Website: apple
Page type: billing-address
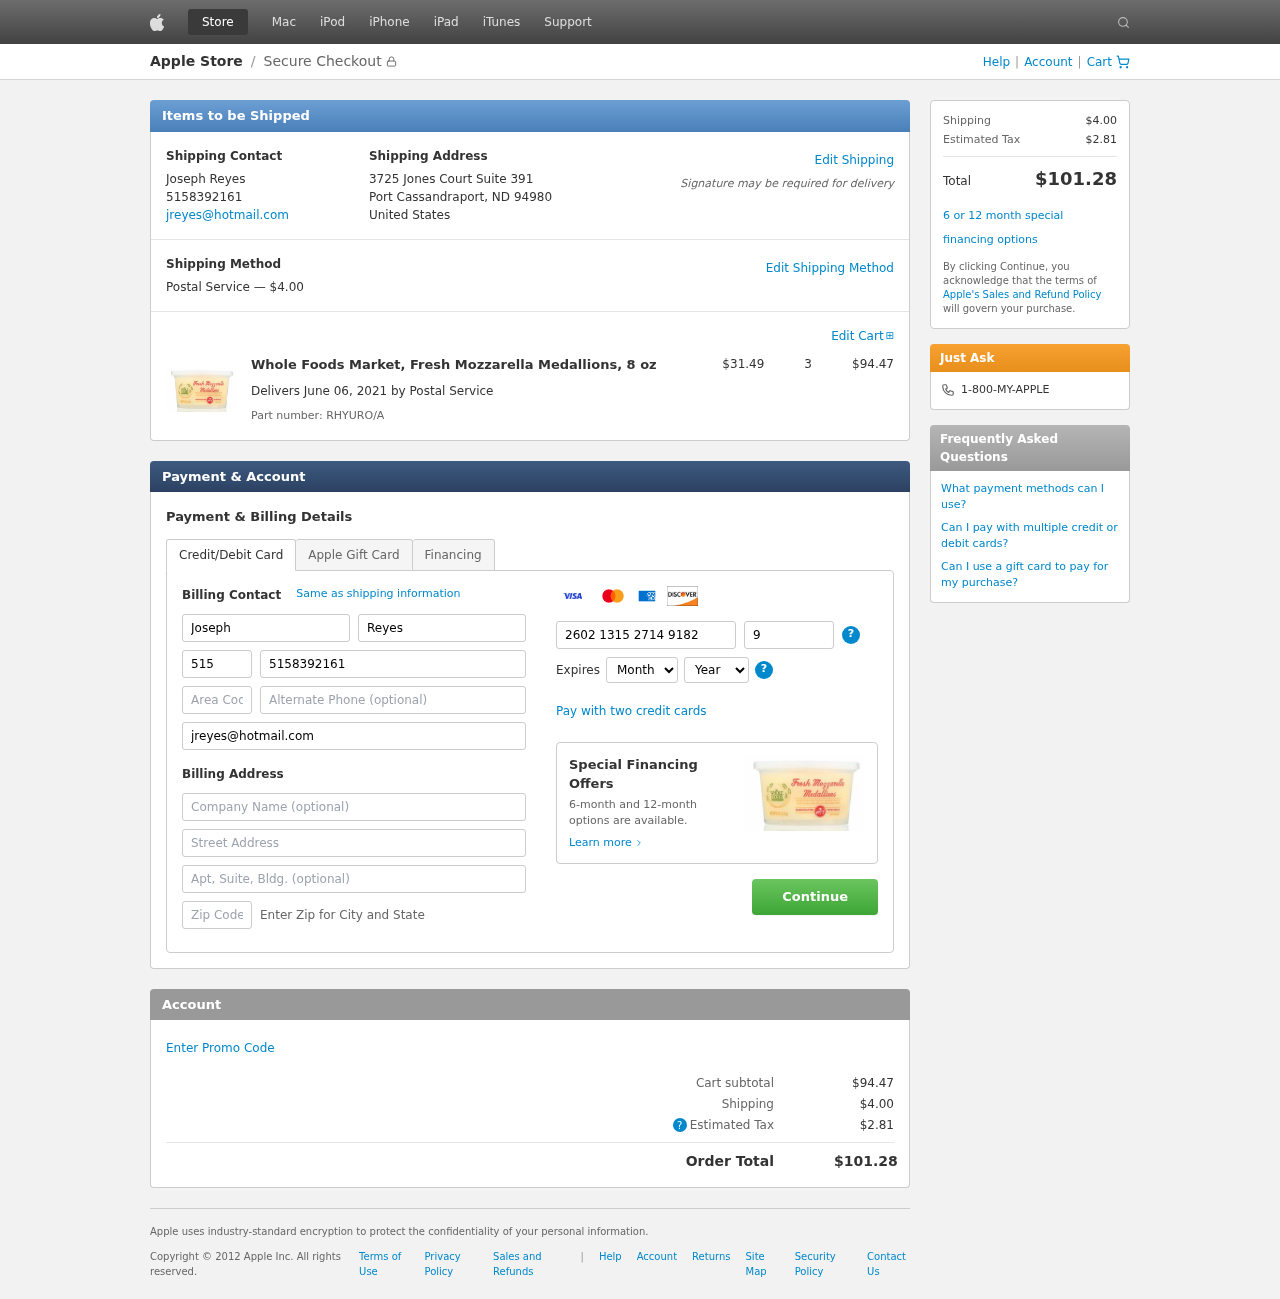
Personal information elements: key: PII_CARD_CVV
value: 969
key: PII_CARD_EXPIRY_MONTH
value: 04
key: PII_CARD_EXPIRY_YEAR
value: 28
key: PII_CARD_NUMBER
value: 2602 1315 2714 9182
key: PII_CITY_STATE_ZIP
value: Port Cassandraport, ND 94980
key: PII_COUNTRY
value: United States
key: PII_EMAIL
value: jreyes@hotmail.com
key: PII_FIRSTNAME
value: Joseph
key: PII_FULLNAME
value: Joseph Reyes
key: PII_LASTNAME
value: Reyes
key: PII_PHONE
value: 5158392161
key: PII_PHONE_AREA
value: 515
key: PII_STREET
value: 3725 Jones Court Suite 391
Product elements: key: PRODUCT1_NAME
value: Whole Foods Market, Fresh Mozzarella Medallions, 8 oz
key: PRODUCT1_PRICE
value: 31.49
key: PRODUCT1_QUANTITY
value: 3
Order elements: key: ORDER_SHIPPING_COST
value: $4.00
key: ORDER_SUBTOTAL
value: $94.47
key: ORDER_DELIVERY_DATE
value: June 06, 2021
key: ORDER_PART_NUMBER
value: RHYURO/A
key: ORDER_TAX
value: $2.81
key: ORDER_TOTAL
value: $101.28